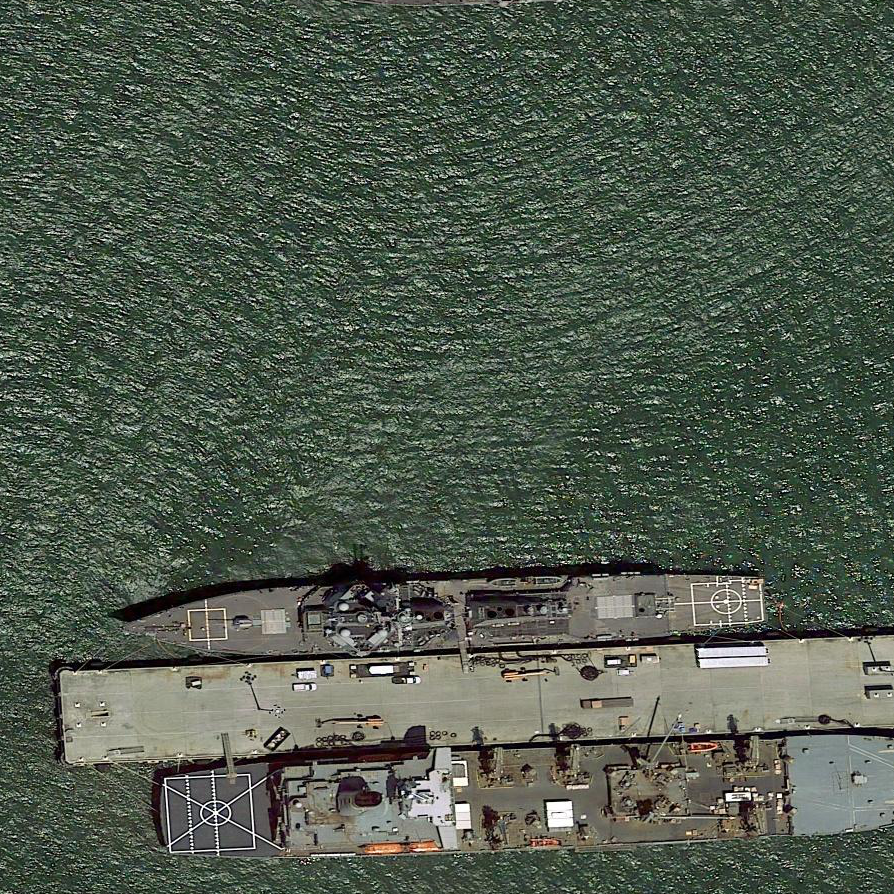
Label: destroyer